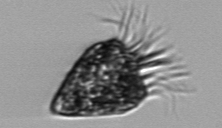
Label: Strombidium_morphotype2